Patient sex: M
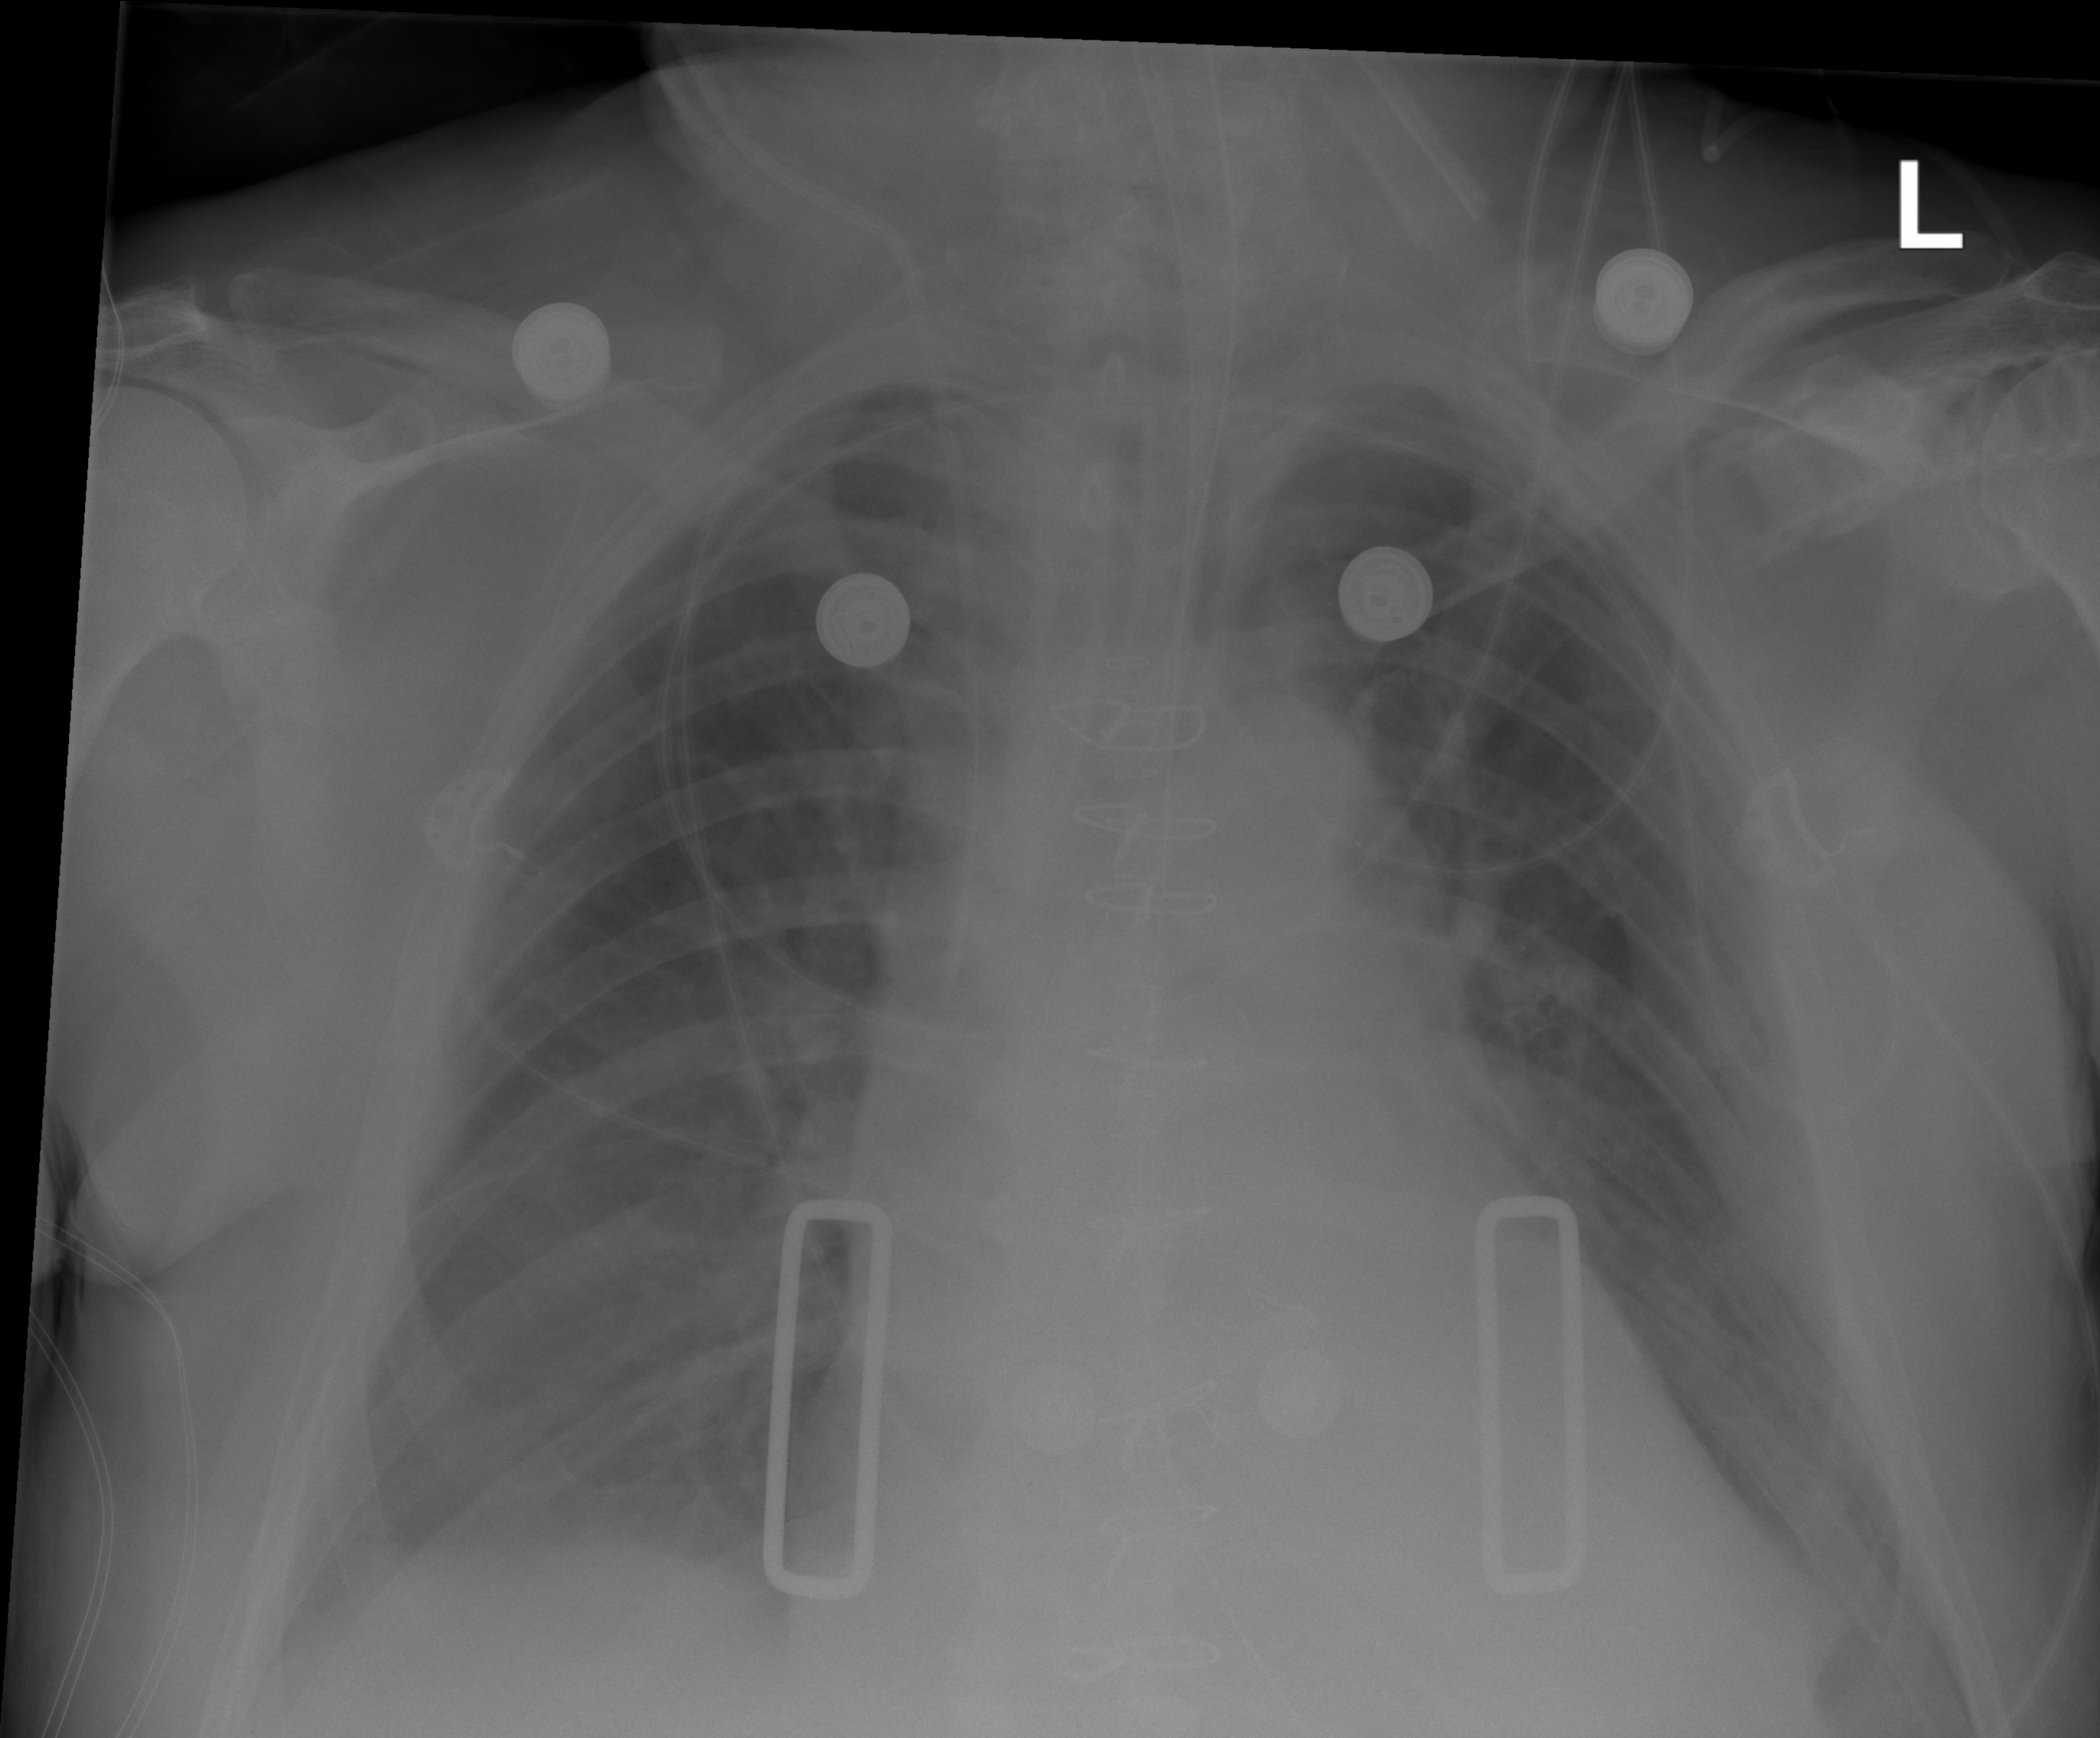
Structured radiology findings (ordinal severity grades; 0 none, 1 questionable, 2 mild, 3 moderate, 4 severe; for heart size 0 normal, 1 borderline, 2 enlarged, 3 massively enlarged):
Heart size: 3
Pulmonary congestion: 0
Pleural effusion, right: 0
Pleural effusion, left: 0
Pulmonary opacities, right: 0
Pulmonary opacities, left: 1
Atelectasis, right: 2
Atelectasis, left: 2